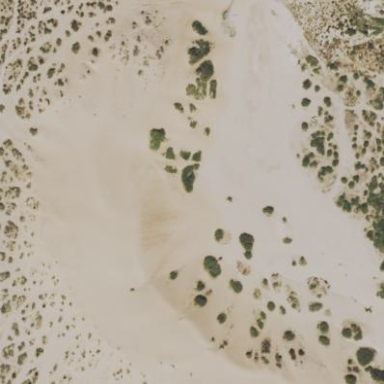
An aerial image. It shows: Sandy dune with natural beauty.